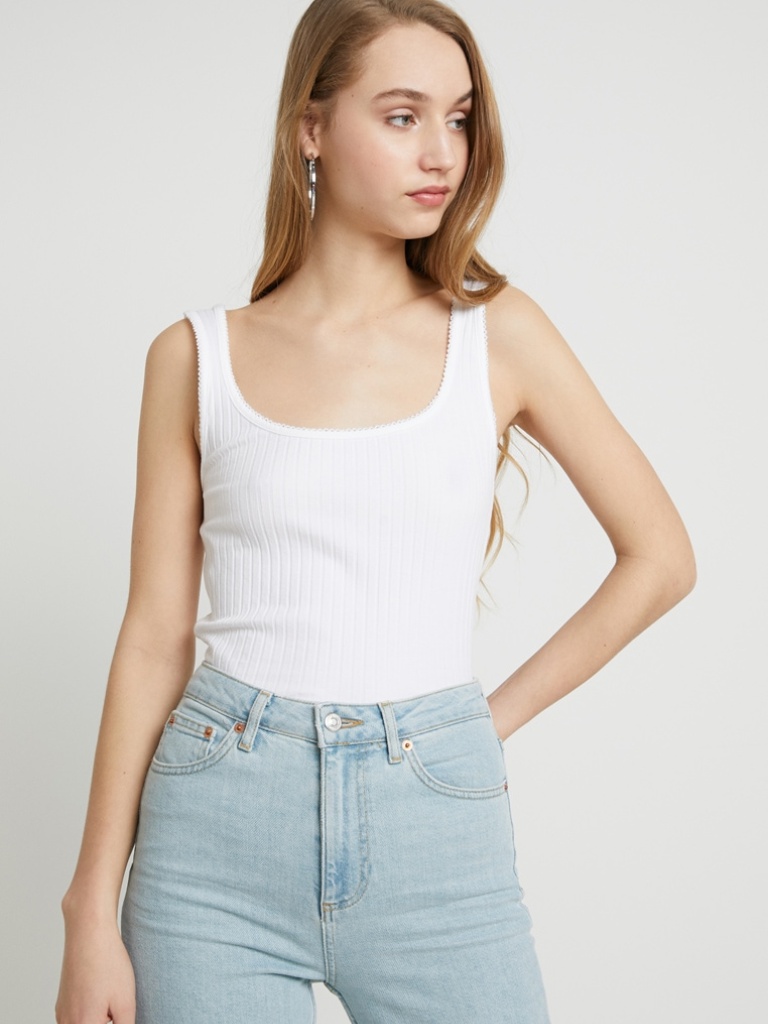
cotton tight sleeveless hip length Fully Tucked in scoop tank